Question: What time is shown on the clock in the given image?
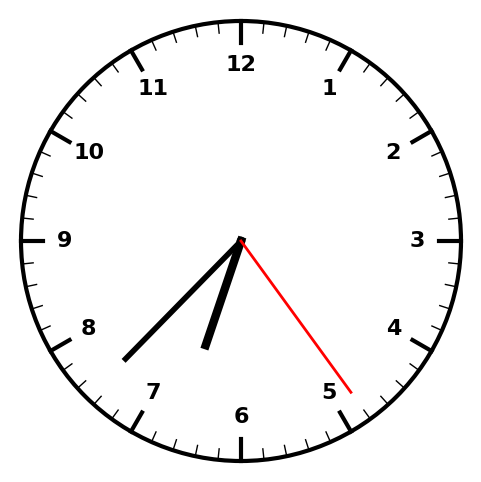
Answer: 06:37:24